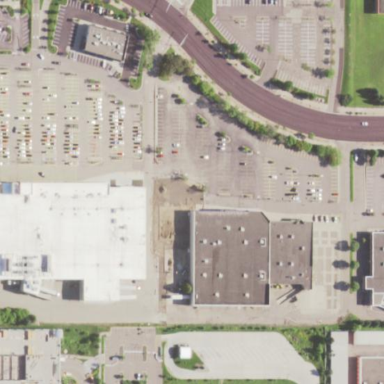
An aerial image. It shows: Retail area.